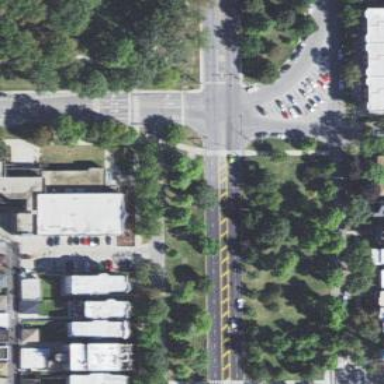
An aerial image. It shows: Footway with traffic island in the middle.